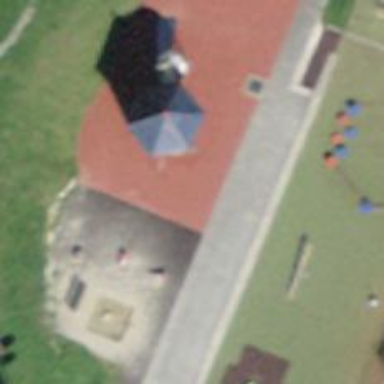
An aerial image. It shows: Sandpit at the playground.